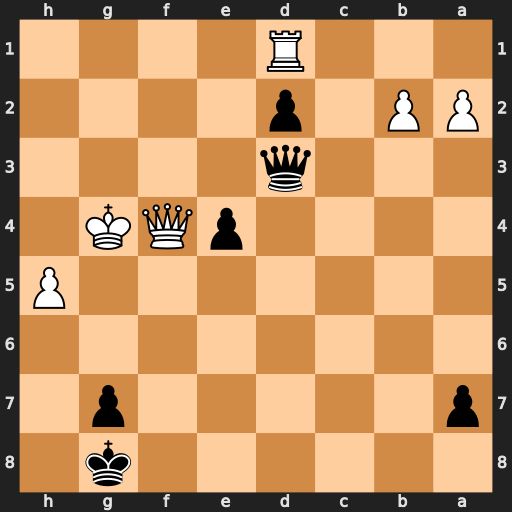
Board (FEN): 6k1/p5p1/8/7P/4pQK1/3q4/PP1p4/3R4
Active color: b
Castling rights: -
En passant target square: -
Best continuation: Qe2+ Kg5 Qxd1 Qe5 Qg1+